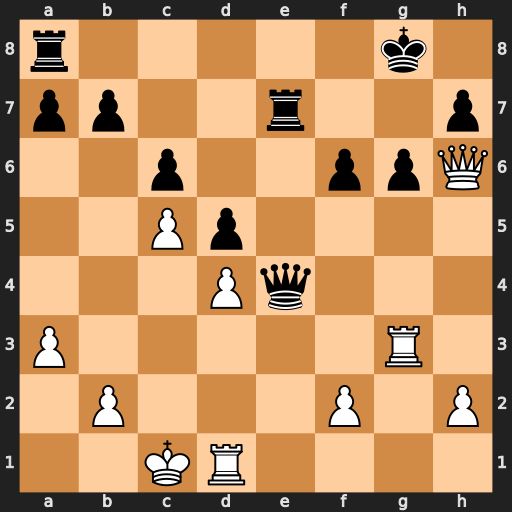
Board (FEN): r5k1/pp2r2p/2p2ppQ/2Pp4/3Pq3/P5R1/1P3P1P/2KR4
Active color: w
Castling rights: -
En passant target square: -
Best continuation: Re3 Qxe3+ fxe3